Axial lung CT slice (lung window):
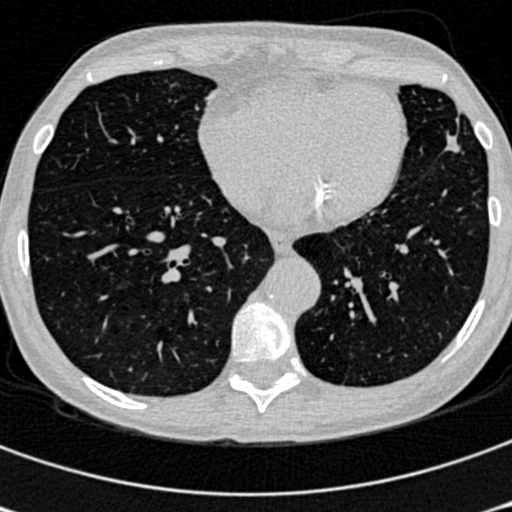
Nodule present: no